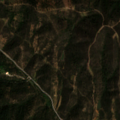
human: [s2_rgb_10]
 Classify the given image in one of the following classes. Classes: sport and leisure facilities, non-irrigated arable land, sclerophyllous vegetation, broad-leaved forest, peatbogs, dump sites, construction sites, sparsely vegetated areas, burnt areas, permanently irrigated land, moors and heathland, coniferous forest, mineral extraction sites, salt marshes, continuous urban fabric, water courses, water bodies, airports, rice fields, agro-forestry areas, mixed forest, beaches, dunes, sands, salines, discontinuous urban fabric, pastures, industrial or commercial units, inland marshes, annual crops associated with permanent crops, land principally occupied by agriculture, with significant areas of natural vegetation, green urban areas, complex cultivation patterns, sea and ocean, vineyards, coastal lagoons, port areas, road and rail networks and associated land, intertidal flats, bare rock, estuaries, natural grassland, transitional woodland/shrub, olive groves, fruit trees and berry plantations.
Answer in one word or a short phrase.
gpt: land principally occupied by agriculture, with significant areas of natural vegetation, broad-leaved forest